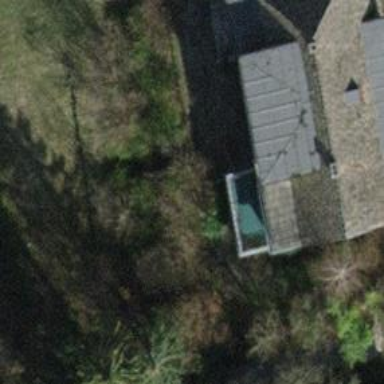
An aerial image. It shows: Building with gabled roof.